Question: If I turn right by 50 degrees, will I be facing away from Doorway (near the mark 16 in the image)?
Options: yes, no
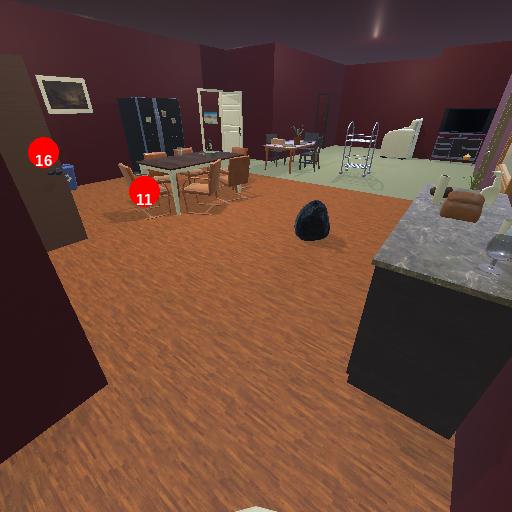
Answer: yes